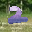
Label: 2